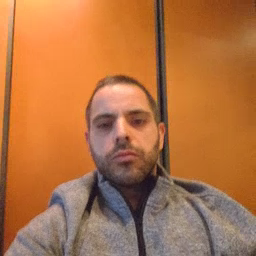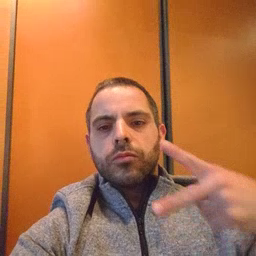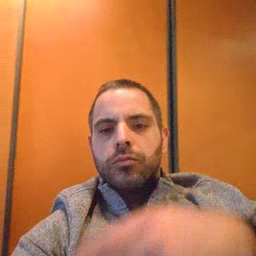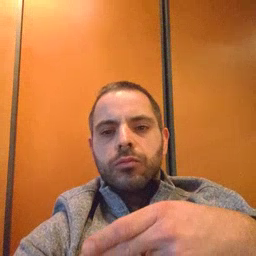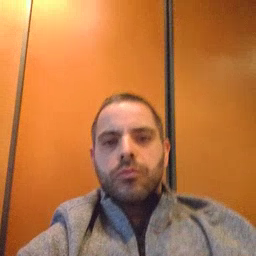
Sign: cut